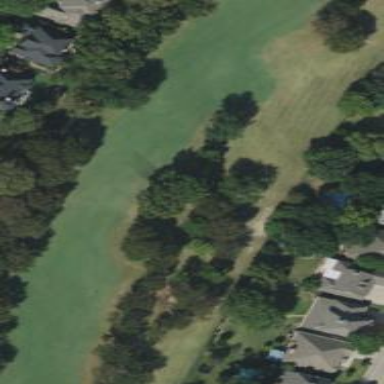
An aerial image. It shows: Grassy area designated as golf fairway.